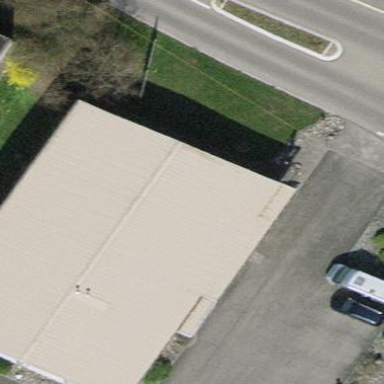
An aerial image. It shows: Industrial building.